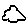
Label: cloud